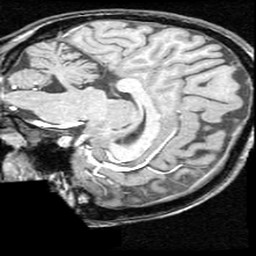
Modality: T1w
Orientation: sagittal
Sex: female
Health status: ill
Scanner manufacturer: ge
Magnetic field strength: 1.5 T
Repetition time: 21 s
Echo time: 0.008 s